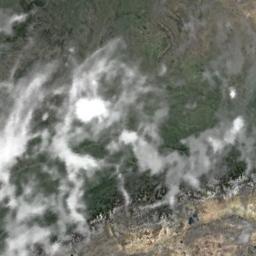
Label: cloud